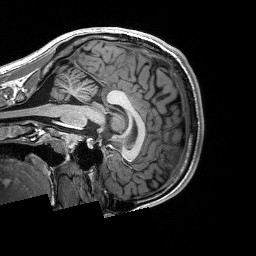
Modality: T1w
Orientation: sagittal
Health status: ill
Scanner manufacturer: siemens
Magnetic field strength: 3 T
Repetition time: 2.3 s
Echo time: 0.00226 s